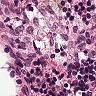
Metastatic tissue present: no